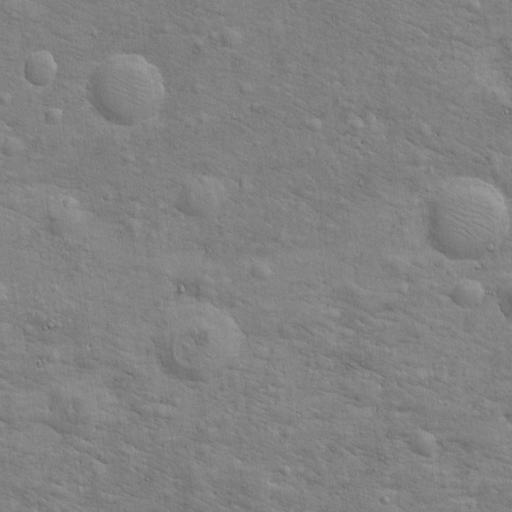
Classes present: Background